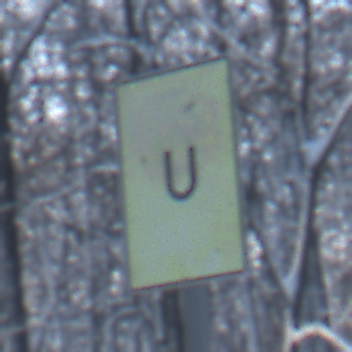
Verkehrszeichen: AnkuendigungOderFortsetzungUmleitungOhnePfeilsymbol
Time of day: MorningAfternoon
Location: Outdoor (Nature)
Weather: Clear
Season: Winter
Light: Natural